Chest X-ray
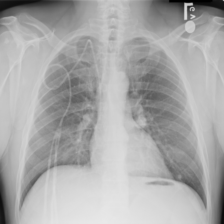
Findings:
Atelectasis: negative
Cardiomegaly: negative
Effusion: negative
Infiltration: negative
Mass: negative
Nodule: positive
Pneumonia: negative
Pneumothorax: negative
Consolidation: negative
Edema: negative
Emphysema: negative
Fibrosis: negative
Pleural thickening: negative
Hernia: negative